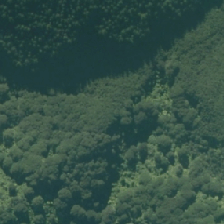
Land cover: manuka_kanuka